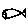
Label: fish